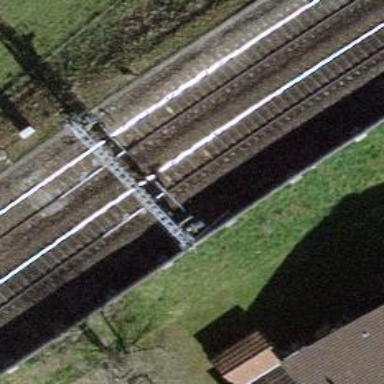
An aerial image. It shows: Railway signal.